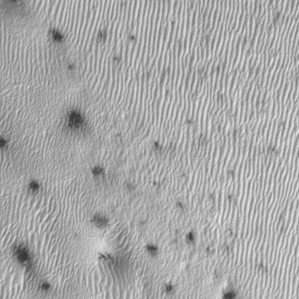
Label: frost